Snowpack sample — Loveland Pass, Silver Plume, Colorado, USA (2/11/26, 12:00 PM MST)
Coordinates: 39.663, -105.886
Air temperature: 35 °F
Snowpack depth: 82 cm
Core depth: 30 cm
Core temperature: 28.4 °F
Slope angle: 13°, slope face: 12°
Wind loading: high
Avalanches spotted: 1
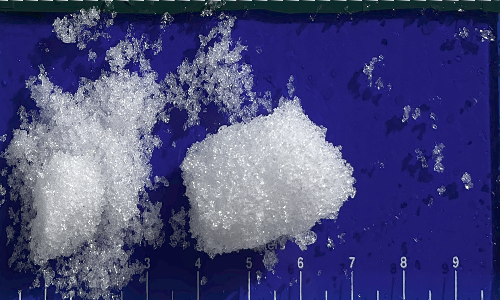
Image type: core
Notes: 1 small avalanche spotted on the north side of the bowl, lots of wind loading